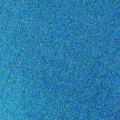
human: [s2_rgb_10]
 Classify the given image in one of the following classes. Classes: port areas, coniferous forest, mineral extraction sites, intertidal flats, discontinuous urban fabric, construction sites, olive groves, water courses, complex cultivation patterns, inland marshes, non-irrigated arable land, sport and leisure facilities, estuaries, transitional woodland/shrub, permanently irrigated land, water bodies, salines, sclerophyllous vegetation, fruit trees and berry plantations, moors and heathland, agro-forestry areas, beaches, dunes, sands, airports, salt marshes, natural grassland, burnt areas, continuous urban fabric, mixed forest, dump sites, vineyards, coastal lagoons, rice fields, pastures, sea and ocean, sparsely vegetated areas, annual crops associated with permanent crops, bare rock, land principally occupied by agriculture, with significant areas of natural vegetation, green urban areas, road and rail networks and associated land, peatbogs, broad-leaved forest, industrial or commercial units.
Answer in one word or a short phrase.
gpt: sea and ocean